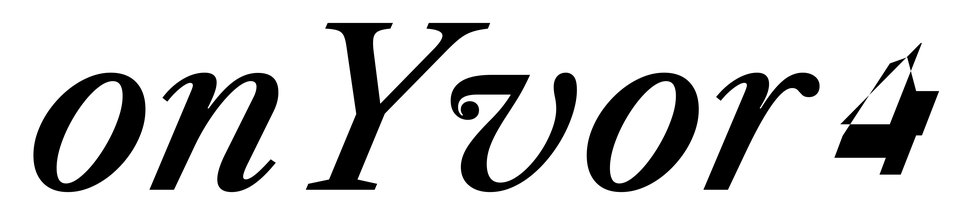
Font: LibreCaslonText-Italic_Medium_Italic